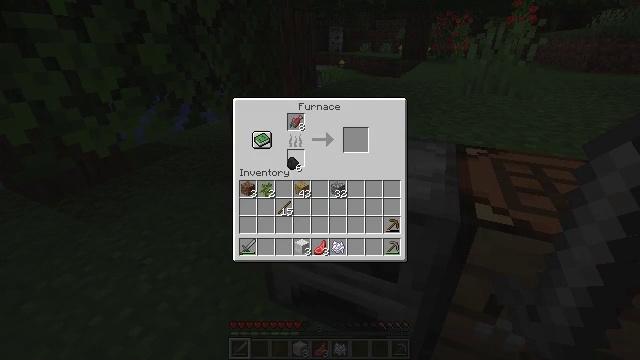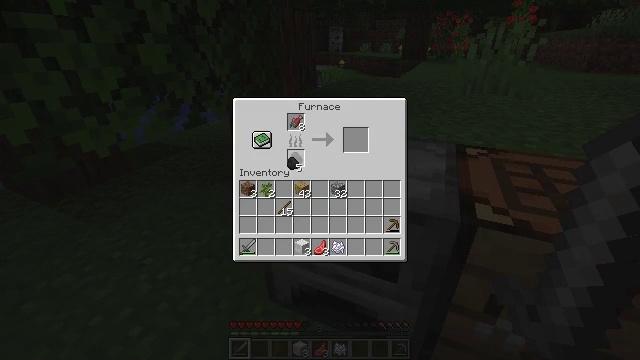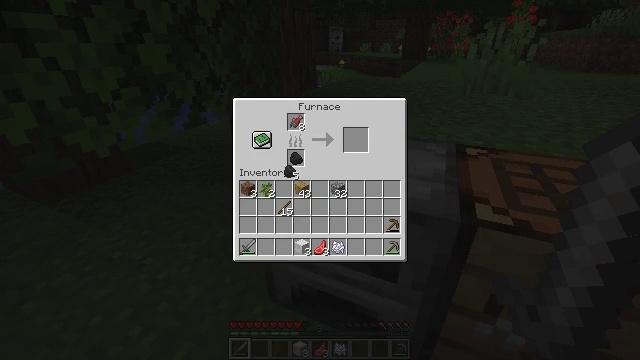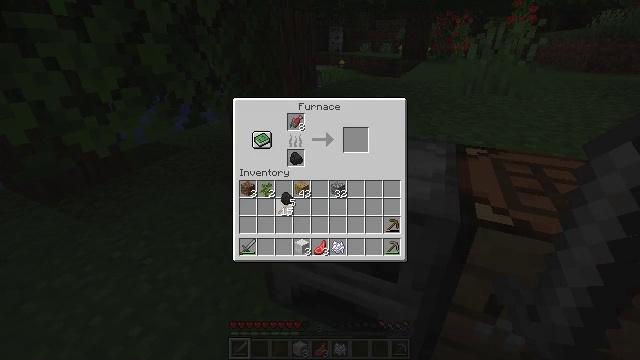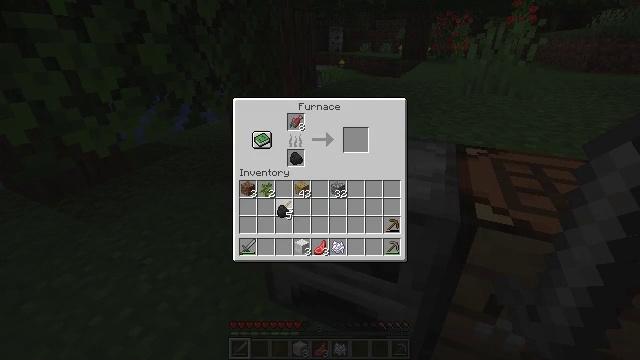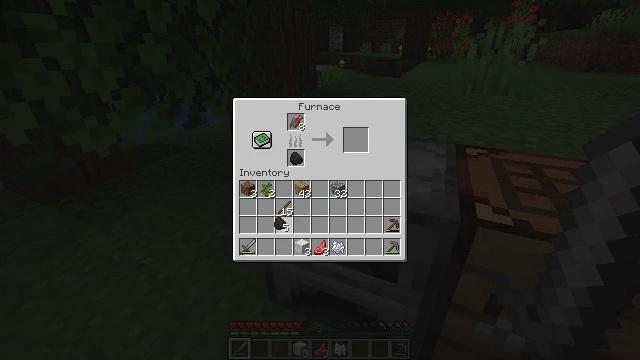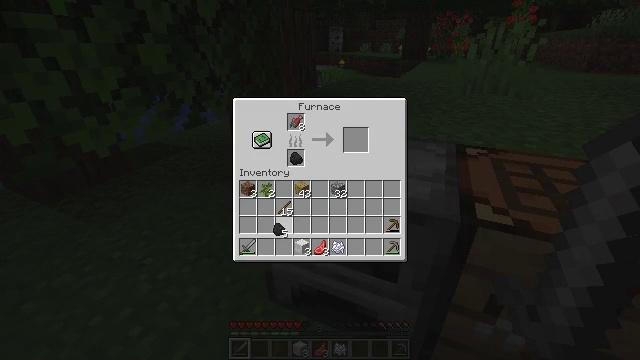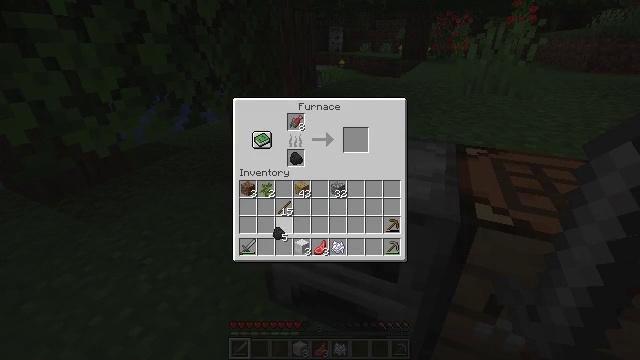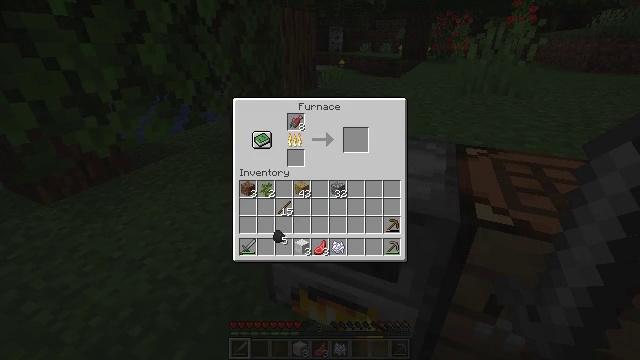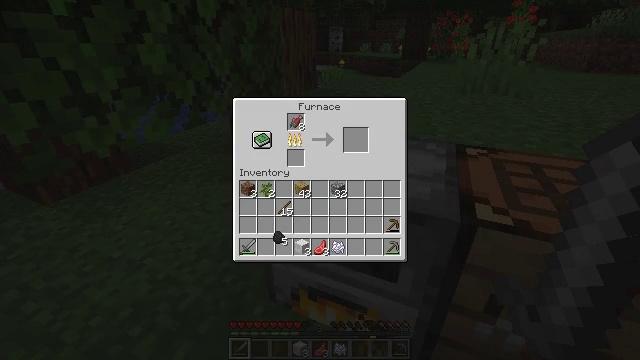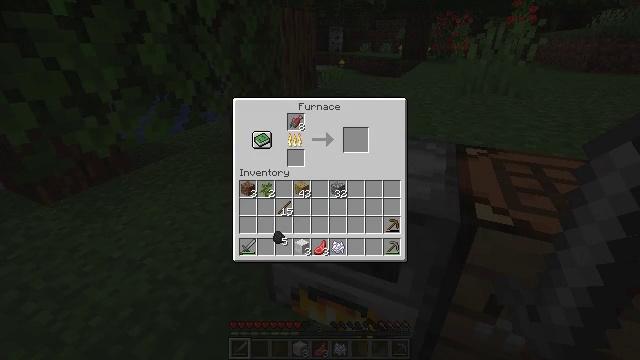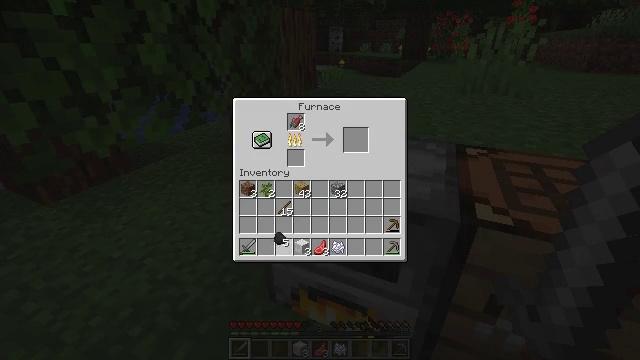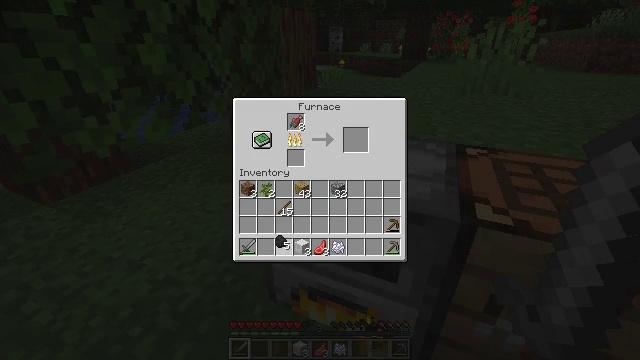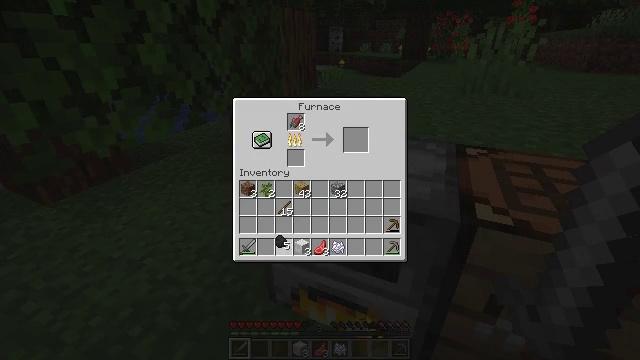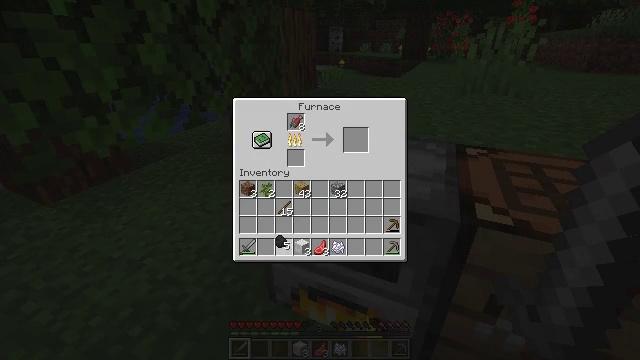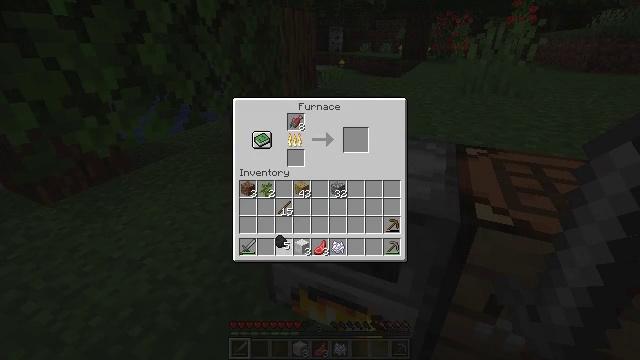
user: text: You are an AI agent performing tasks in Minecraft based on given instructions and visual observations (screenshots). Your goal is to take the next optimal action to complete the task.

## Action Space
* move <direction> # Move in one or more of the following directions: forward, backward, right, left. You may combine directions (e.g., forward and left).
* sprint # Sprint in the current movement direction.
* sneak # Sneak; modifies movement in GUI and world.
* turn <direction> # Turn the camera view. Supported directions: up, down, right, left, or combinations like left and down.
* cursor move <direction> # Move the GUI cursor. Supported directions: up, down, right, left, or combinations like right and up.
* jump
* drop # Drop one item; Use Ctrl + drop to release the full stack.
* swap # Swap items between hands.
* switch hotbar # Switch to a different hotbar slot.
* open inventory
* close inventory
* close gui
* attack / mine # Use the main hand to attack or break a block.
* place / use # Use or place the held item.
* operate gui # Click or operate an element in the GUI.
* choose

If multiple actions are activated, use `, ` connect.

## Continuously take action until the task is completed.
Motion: motion action
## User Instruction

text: Kill aquatic mobs.
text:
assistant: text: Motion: no_op
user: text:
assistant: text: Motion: cursor move down
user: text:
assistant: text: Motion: cursor move down
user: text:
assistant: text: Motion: cursor move down
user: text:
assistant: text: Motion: cursor move down
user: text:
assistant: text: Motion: no_op
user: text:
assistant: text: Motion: no_op
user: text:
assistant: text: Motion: no_op
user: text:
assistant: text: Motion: no_op
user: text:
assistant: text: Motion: no_op
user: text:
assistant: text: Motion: no_op
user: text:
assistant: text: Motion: no_op
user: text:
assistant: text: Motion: operate gui
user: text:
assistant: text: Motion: operate gui
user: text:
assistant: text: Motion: operate gui
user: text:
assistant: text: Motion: operate gui
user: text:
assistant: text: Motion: no_op
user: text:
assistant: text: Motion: no_op
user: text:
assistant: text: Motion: no_op
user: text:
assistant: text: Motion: no_op
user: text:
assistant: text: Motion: no_op
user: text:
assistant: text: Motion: close gui
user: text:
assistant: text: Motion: open inventory
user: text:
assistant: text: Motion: turn left and up, open inventory
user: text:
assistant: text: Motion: turn left and up
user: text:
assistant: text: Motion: turn left and up
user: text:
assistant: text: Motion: turn left and up
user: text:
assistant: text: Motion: turn left and up
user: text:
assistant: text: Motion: turn left and up
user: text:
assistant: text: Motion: turn left